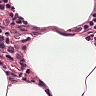
Metastatic tissue present: no